Question: Using python 3.8
I've got a string like that.
'**TEXT** * TEXT * *TEXT* ***TEXT*** fg**TEXT**fgh*TEXT*ghjf***TEXT***g//*TEXT*//**TEXT**//'
I need to find one last * only. Like * TEXT '*', but not in here'***TEXT***'.
But I can not set up condition relative to this *. Conditions that I've got are too alike.
'(?<
So,is it possible to set a regex relatively for example '*' TEXT * but then somehow change it to my case.
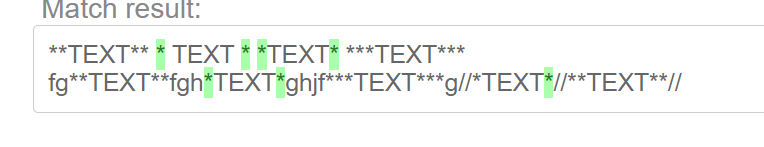
Answer: You can assert what is directly to the left is a single '*' followed by word characters between optional whitespace chars.
Then match the '*' and assert that there is no '*' to the right.
To use a quantifier in the lookbehind assertion, you could use the <URL>.
'''
(?<=(?<!\*)\*\s*\w+\s*)\*(?!\*)
'''
- '(?<='- '(?<!\*)\*''*''*'- '\s*\w+\s*'- ')'- '\*''*'- '(?!\*)''*'
<URL>
Using a capturing group with the re module, you might also use:
'''
(?<!\*)\*\s*\w+\s*(\*)(?!\*)
'''
<URL>